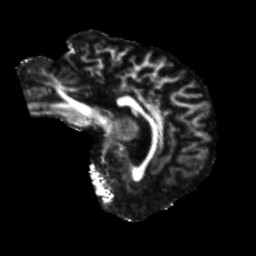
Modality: FA
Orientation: sagittal
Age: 70
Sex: male
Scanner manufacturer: siemens
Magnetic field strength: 3 T
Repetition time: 5.25 s
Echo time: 0.08 s